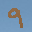
Label: 9